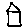
Label: house